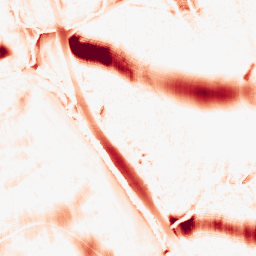
Category: morphological
Decomposition family: morphological_ellipse
Decomposition parameters: operation: opening
width: 50
height: 30
Upsampling method: quadratic
Upsampling parameters: scale: 8
Upsampling scale: 8